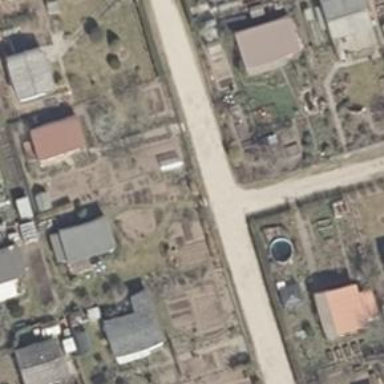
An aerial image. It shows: Road leading to allotments.